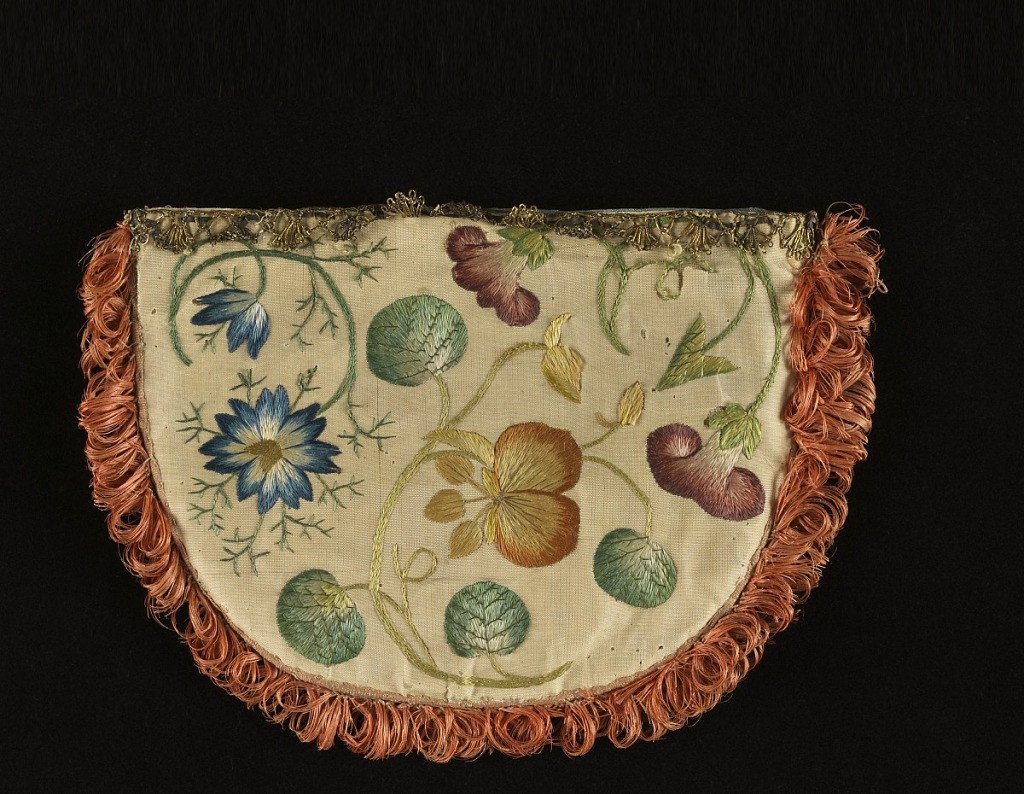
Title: Purse
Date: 18th century
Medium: silk, metal thread, straw Technique: embroidered in stem, running and chain stitches on plain weave; trimmed with bobbin lace
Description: Silk bag with embroidered flowers in blue, green, purple and yellow; backed with brocade in blue, green and cream color; lined with blue and trimmed with narrow metal lace and salmon colored straw.